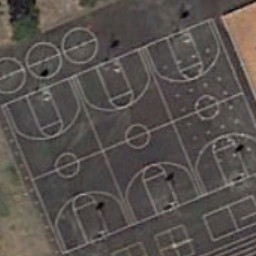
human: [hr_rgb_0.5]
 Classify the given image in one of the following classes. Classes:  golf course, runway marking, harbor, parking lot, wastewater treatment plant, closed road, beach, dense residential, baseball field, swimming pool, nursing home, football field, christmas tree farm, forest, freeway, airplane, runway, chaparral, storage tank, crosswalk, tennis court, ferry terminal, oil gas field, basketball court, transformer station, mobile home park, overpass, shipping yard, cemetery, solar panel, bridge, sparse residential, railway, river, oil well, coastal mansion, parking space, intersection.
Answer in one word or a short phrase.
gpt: basketball court